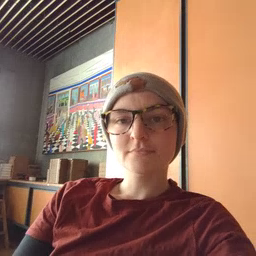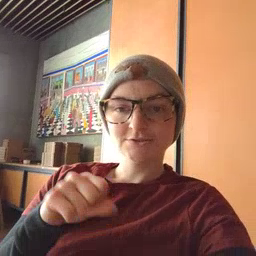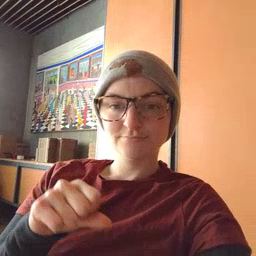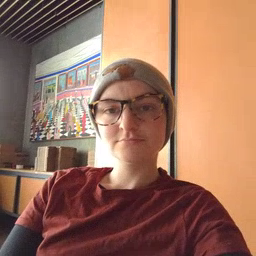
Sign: yes